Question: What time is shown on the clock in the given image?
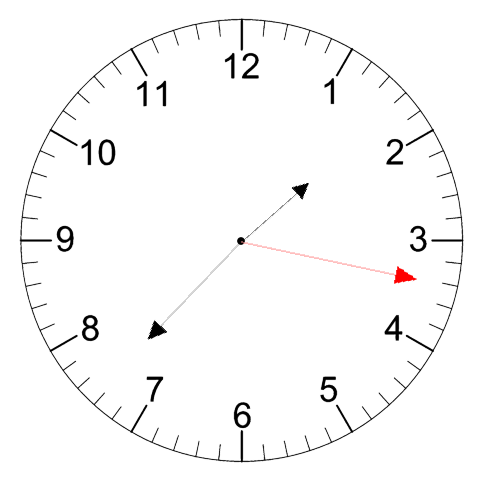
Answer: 01:37:17